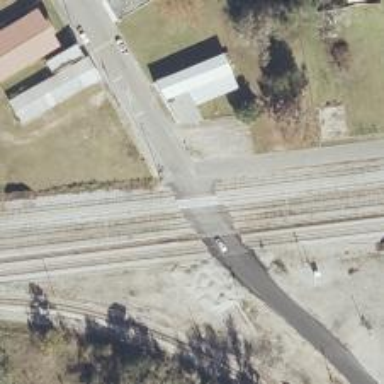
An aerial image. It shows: Railway level crossing.